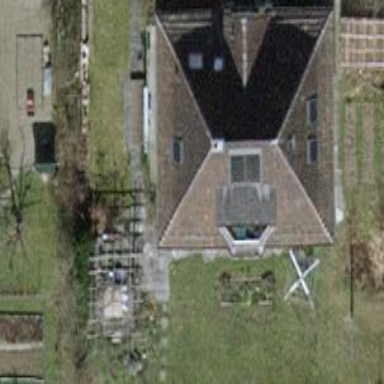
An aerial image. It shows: Building with tile roof.